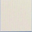
Piece: xx